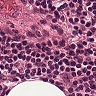
Metastatic tissue present: no